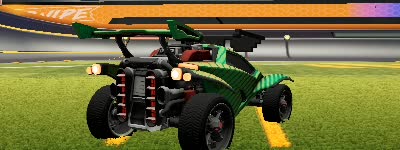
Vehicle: octane